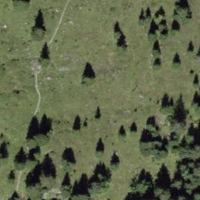
EUNIS habitat code: 23
Species observed at this site:
Miramella alpina
Anthus spinoletta
Aricia artaxerxes
Turdus viscivorus
Erebia aethiops
Gomphocerippus rufus
Chorthippus biguttulus